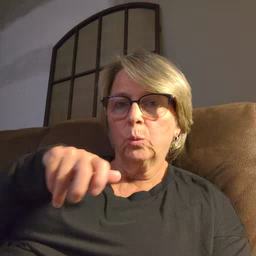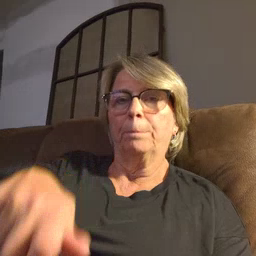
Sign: vacuum